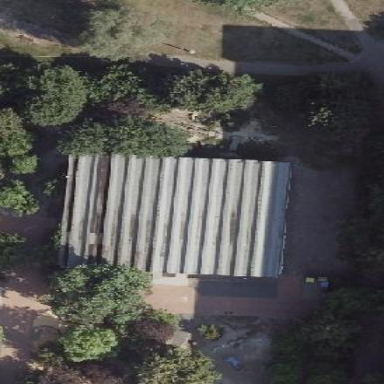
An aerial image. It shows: Sports centre building.